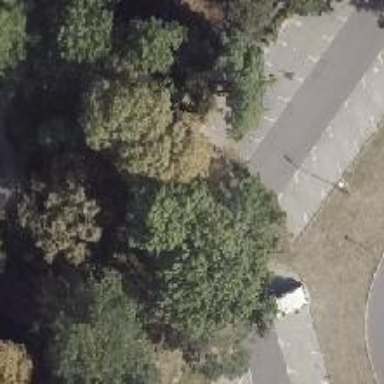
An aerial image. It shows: Asphalt service road with separate parking on both sides.